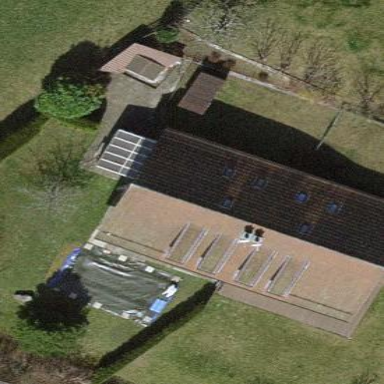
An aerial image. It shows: Simple house.